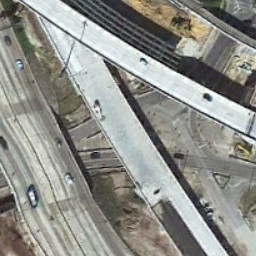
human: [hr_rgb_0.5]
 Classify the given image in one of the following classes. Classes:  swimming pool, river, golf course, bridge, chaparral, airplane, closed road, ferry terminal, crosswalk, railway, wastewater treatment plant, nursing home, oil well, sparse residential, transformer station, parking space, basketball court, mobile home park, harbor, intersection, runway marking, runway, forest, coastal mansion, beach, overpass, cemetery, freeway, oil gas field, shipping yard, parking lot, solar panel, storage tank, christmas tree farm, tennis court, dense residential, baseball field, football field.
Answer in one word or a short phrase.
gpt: overpass